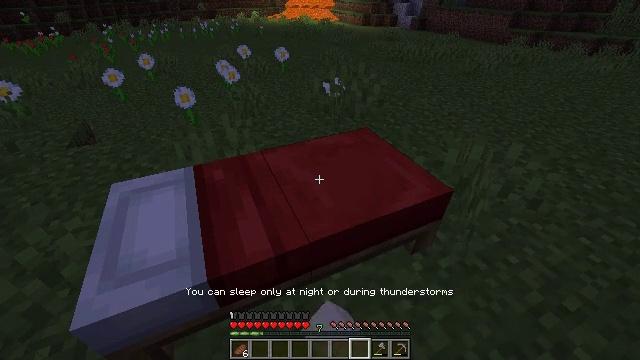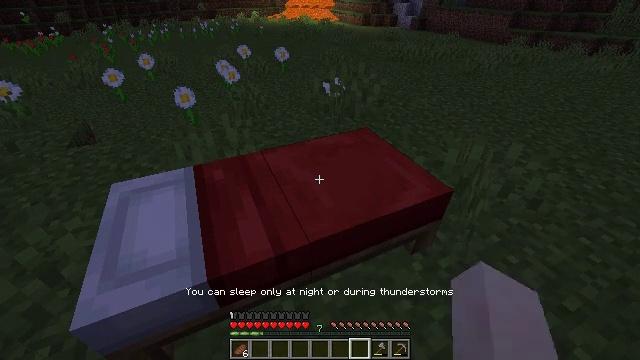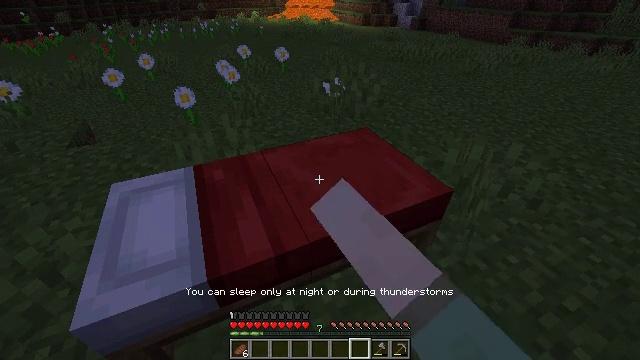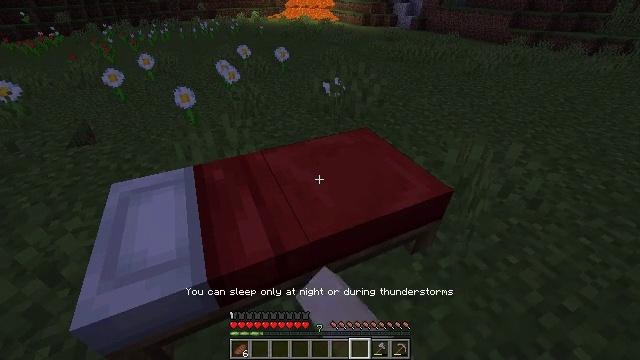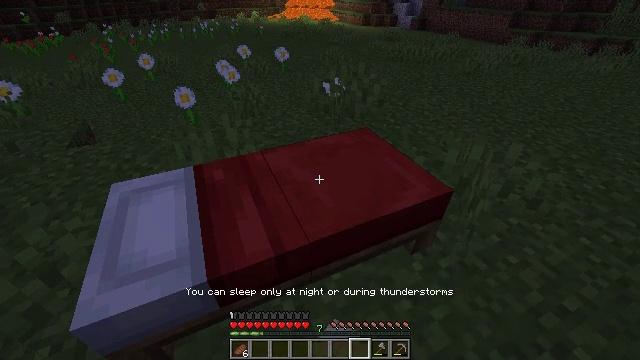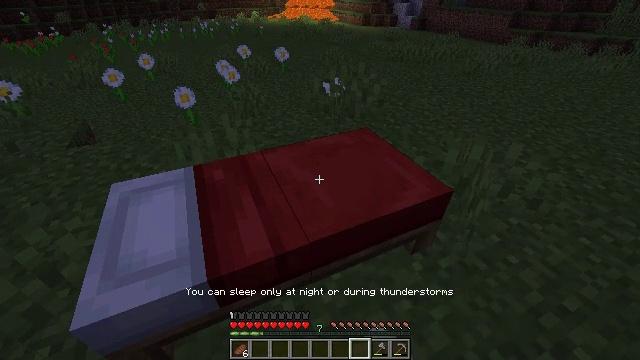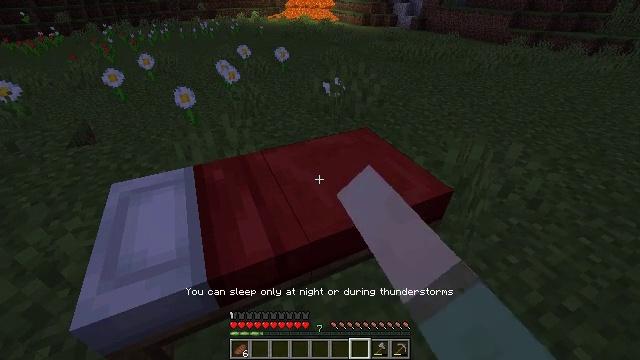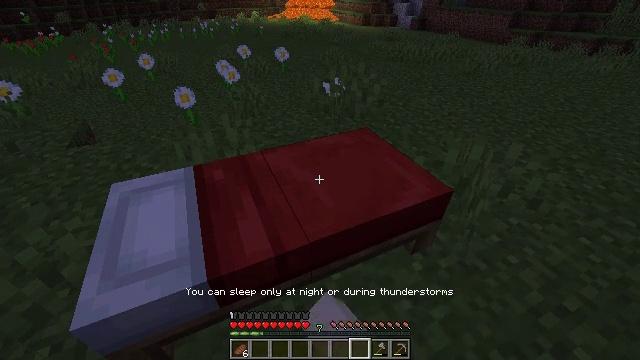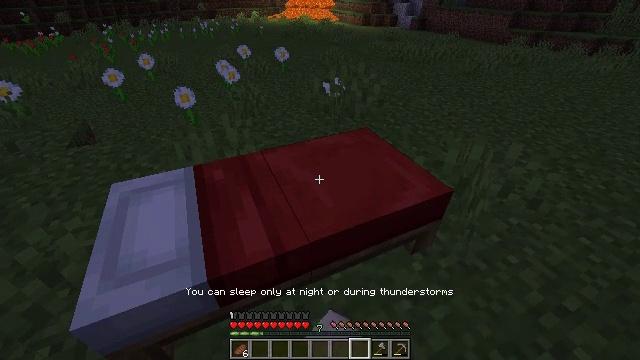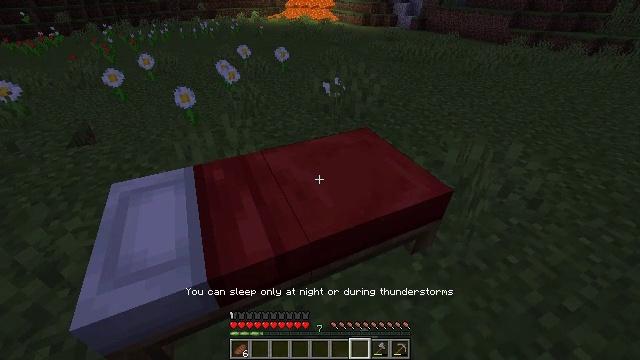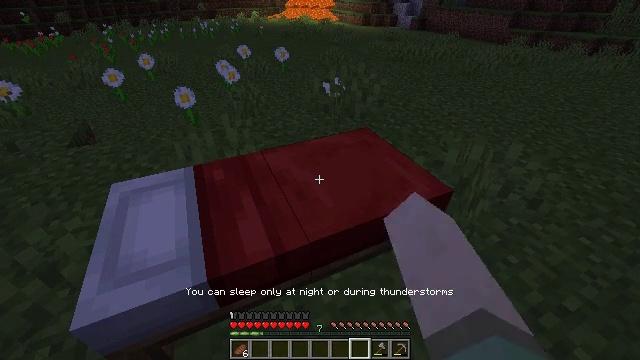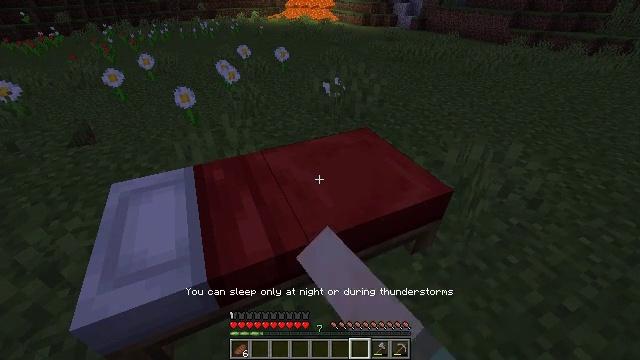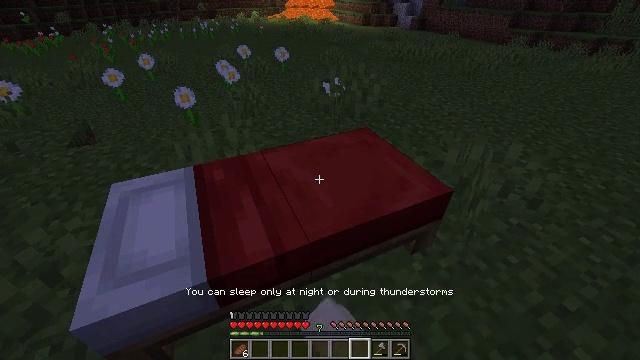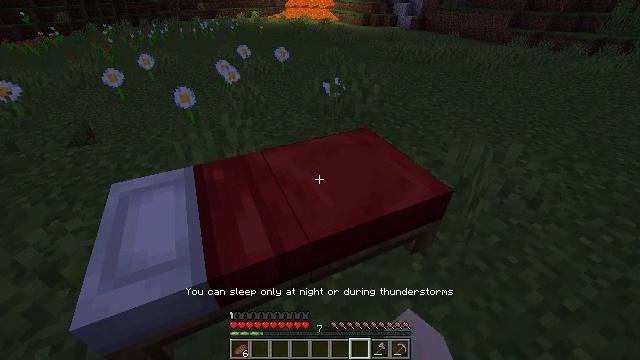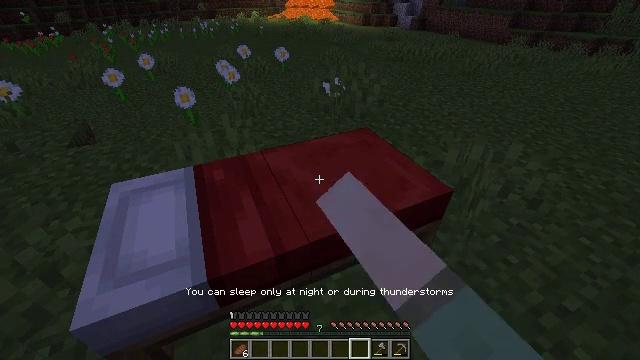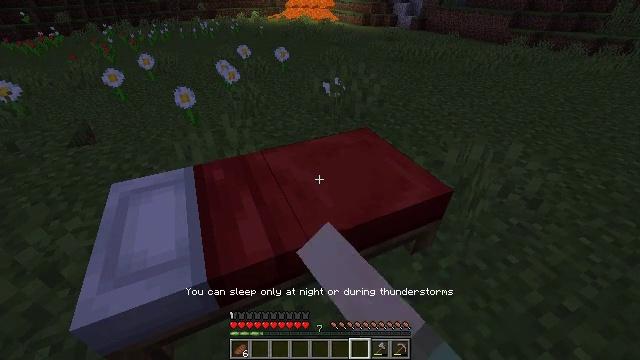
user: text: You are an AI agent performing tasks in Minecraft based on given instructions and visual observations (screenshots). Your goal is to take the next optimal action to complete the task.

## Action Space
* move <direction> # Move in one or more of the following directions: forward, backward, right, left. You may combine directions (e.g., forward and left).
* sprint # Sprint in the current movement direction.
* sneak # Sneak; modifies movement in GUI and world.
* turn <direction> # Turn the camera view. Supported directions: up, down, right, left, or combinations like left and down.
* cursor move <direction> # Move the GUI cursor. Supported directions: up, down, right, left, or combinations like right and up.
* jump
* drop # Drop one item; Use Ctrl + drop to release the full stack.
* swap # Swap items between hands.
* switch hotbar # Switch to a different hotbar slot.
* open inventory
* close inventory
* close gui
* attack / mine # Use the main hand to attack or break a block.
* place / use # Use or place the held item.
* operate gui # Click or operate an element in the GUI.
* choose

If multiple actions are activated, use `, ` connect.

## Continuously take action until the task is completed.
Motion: motion action
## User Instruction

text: Mine the red bed from the ground.
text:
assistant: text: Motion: use / place
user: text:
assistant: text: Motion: use / place
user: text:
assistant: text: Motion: use / place
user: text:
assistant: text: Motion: use / place
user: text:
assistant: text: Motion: use / place
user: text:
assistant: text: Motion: use / place
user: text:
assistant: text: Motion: use / place
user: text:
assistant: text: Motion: use / place
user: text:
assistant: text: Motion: use / place
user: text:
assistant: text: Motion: use / place
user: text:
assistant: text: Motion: use / place
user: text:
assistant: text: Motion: use / place
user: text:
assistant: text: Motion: use / place
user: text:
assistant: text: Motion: use / place
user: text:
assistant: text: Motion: use / place
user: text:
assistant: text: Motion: use / place
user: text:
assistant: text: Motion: use / place
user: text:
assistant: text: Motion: use / place
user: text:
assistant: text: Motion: use / place
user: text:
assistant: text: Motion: use / place
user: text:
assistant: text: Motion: use / place
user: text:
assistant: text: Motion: use / place
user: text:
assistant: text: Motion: use / place
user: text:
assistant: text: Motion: use / place
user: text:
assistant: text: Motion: use / place
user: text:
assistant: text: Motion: use / place
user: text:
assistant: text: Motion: use / place
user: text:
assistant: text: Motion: use / place
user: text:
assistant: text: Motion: use / place
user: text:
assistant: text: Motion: use / place